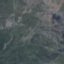
Land use / land cover class: HerbaceousVegetation